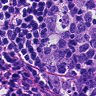
Metastatic tissue present: no